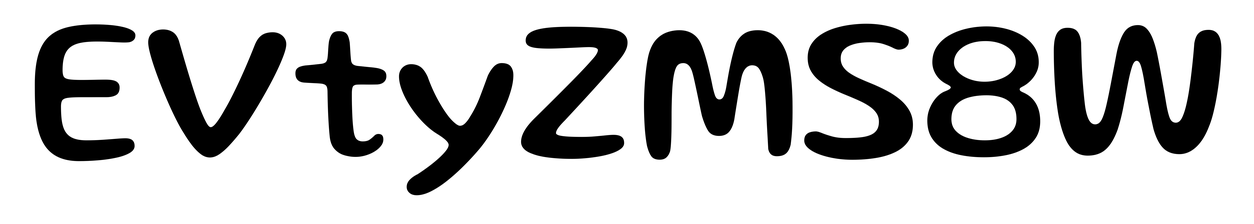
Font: Gluten_Regular